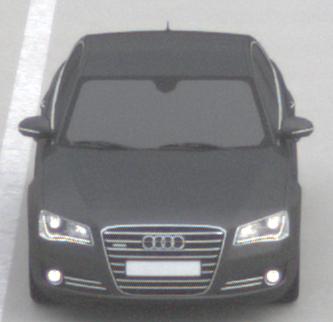
Make: Audi
Model: A8 D4
Model produced from: 2009
Model produced until: 2017
Doors: 4
Color: gray
Road condition: dry road
Daytime: midday
Contrast: low contrast